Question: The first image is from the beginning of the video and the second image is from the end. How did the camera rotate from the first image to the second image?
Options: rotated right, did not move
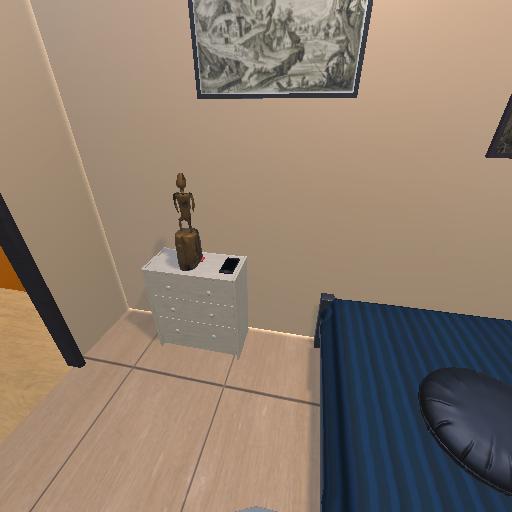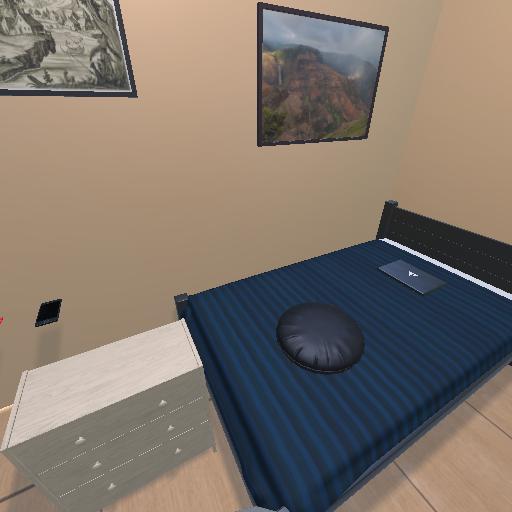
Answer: rotated right